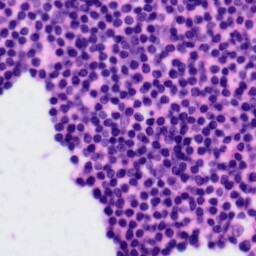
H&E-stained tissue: Tonsil